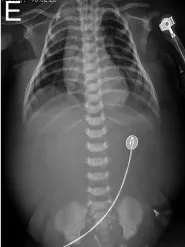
DOH 10 , gradually subsided pulmonary edema, recovered intestinal tube aeration and absorbed ascites.
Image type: radiology (x_ray)